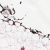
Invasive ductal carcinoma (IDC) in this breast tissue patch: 0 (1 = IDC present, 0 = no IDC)